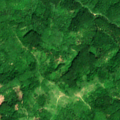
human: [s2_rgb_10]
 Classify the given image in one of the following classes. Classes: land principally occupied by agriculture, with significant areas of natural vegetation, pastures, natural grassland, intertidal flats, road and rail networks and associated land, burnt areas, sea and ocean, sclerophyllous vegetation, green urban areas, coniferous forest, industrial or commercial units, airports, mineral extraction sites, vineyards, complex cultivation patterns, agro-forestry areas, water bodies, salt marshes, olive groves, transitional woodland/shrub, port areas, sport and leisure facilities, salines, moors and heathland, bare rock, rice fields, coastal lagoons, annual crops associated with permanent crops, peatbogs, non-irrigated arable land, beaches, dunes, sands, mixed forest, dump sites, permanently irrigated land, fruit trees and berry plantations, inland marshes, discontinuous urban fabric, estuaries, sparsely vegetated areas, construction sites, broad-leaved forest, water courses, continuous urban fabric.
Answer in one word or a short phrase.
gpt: broad-leaved forest, natural grassland